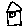
Label: house